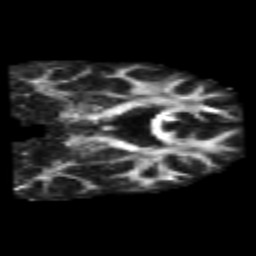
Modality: FA
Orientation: coronal
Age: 38
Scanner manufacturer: philips
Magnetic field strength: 3 T
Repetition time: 8.559 s
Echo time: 0.1273 s